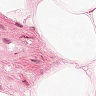
Metastatic tissue present: no